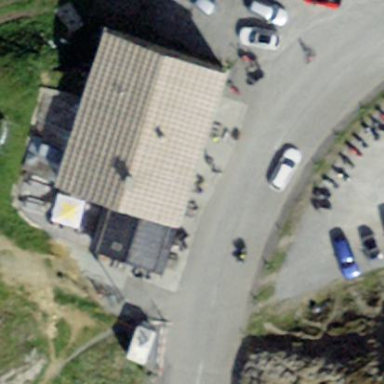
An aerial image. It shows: Guest house building designed for tourism.